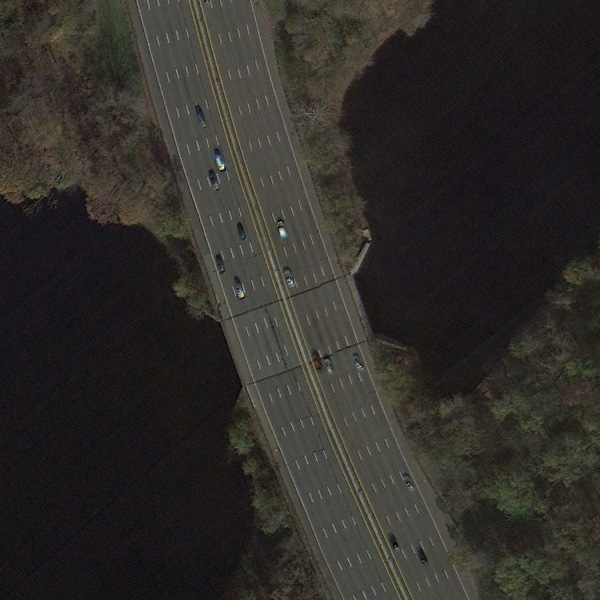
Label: Bridge